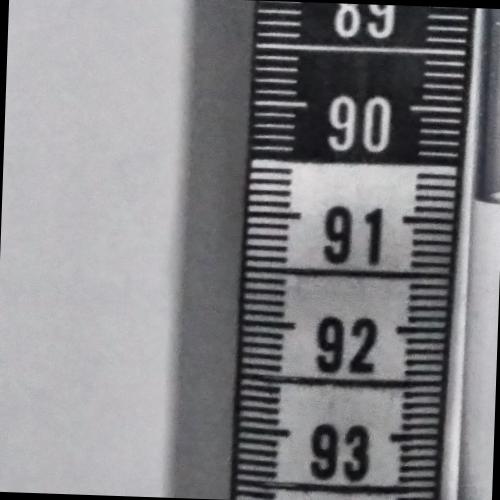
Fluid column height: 90.8 cm